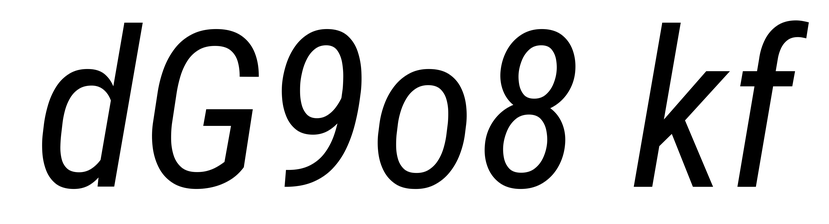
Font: Roboto-Italic_Condensed_Italic